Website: macys
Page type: billing-address
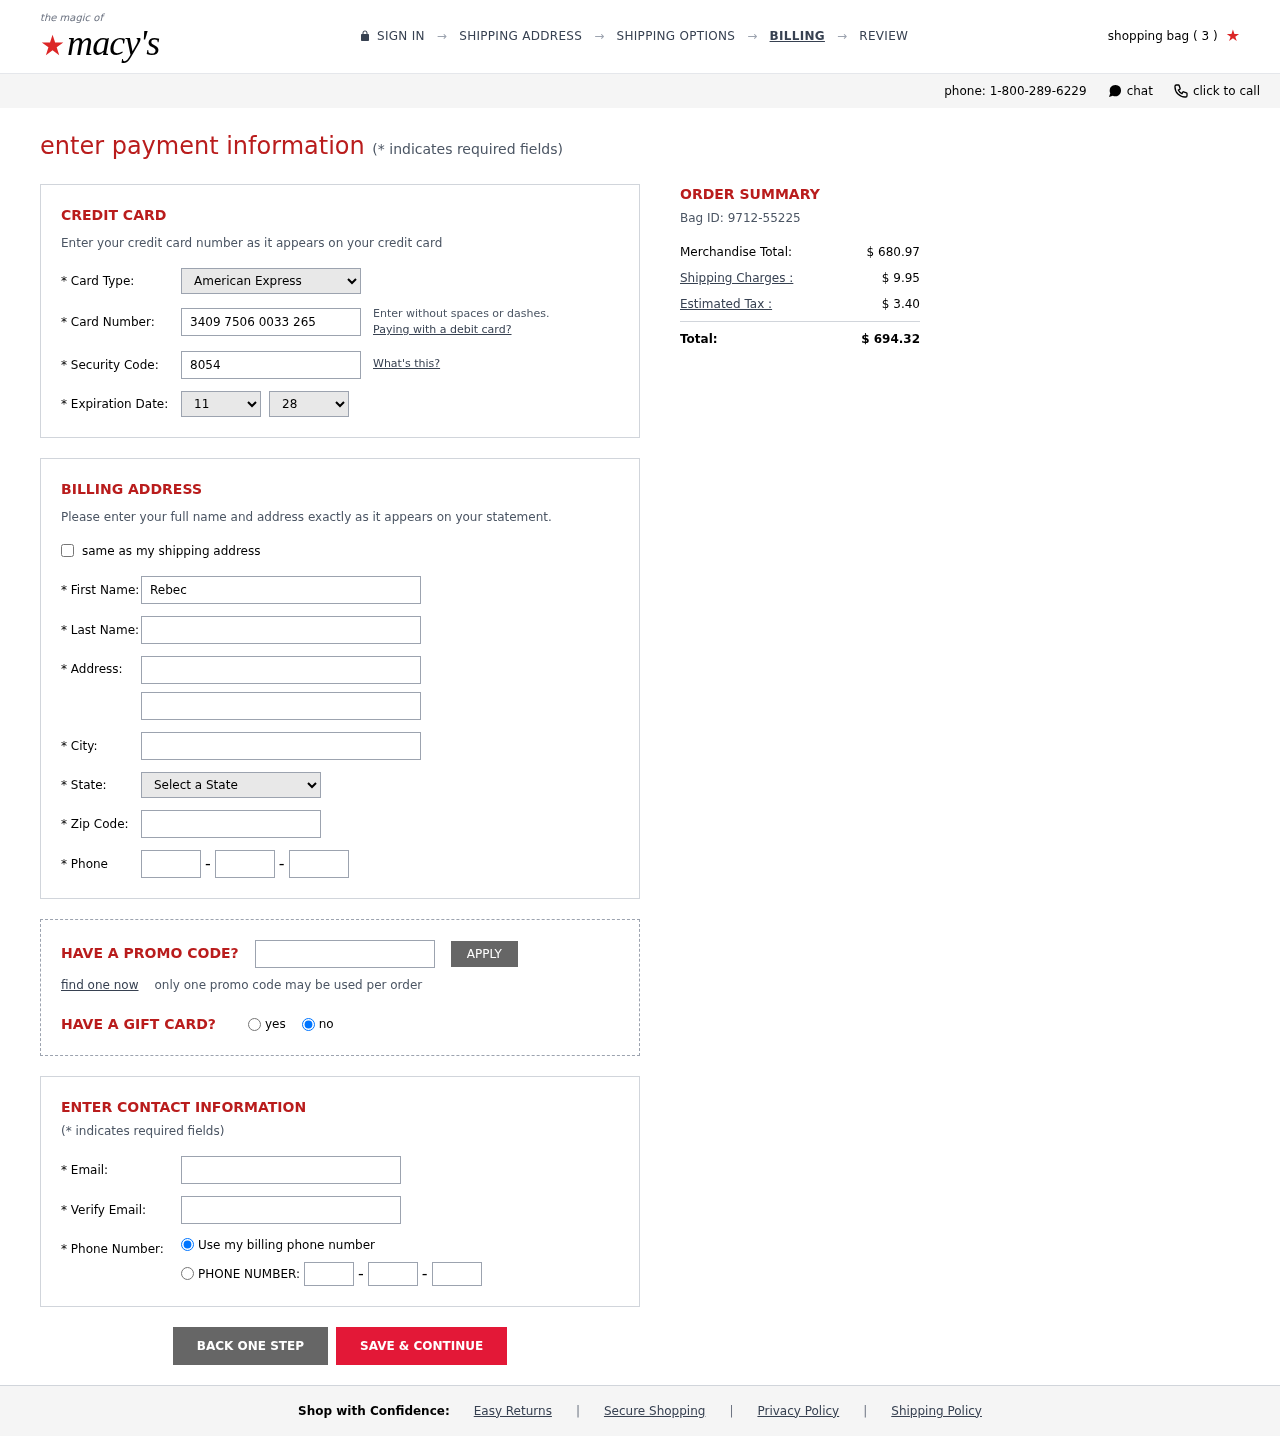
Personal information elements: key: PII_CARD_CVV
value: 8054
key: PII_CARD_EXPIRY_MONTH
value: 11
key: PII_CARD_EXPIRY_YEAR
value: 28
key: PII_CARD_NUMBER
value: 3409 7506 0033 265
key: PII_CARD_TYPE
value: American Express
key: PII_CITY
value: South Deborahberg
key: PII_EMAIL
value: rebecca.richardson@gmail.com
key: PII_FIRSTNAME
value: Rebecca
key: PII_LASTNAME
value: Richardson
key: PII_PHONE_AREA
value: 537
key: PII_PHONE_PREFIX
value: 782
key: PII_PHONE_SUFFIX
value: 3363
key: PII_POSTCODE
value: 81291
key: PII_STATE_ABBR
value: AR
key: PII_STREET
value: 714 Frazier Mall
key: PII_STREET2
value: Suite 345
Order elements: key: ORDER_NUM_ITEMS
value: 3
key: ORDER_ID
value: Bag ID: 9712-55225
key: ORDER_SUBTOTAL
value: $ 680.97
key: ORDER_SHIPPING_COST
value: $ 9.95
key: ORDER_TAX
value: $ 3.40
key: ORDER_TOTAL
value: $ 694.32